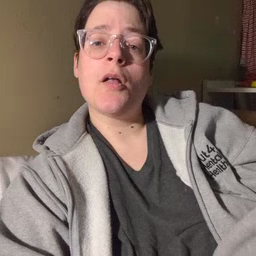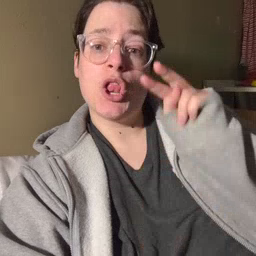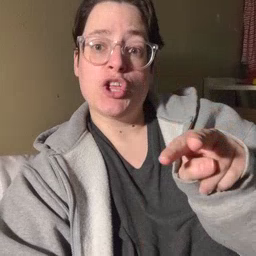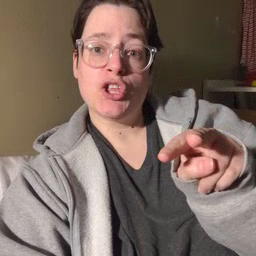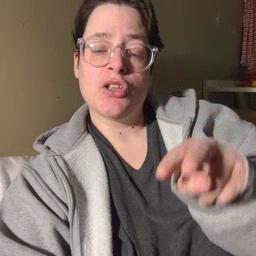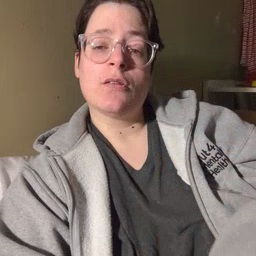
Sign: look